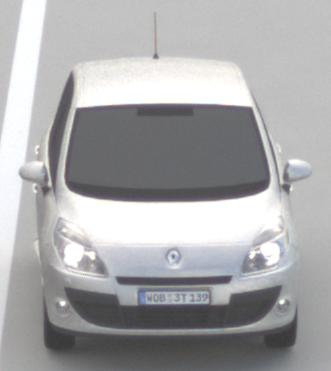
Make: Renault
Model: Scénic 1.6 16V 110
Detailed model: Scénic (III)
Model produced from: 2009/06
Model produced until: 2010/08
Doors: 5
Color: white
Road condition: dry road
Daytime: morning or afternoon
Contrast: low contrast